Aerial crown-view tile of a tropical tree (Barro Colorado Island, Panama), acquired 20250715:
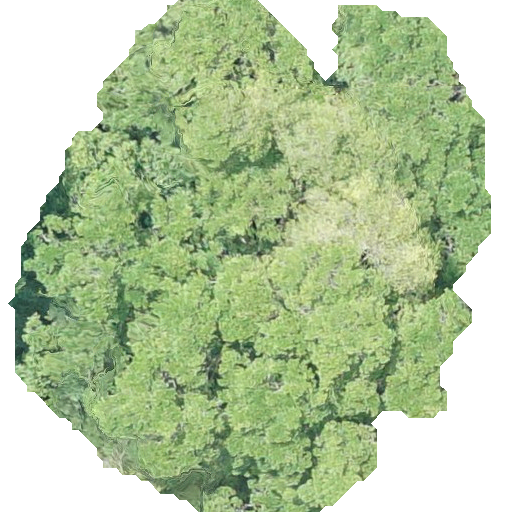
Species: Terminalia amazonia
GBIF accepted scientific name: Terminalia amazonica
Crown area: 277.414 m²